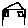
Label: house